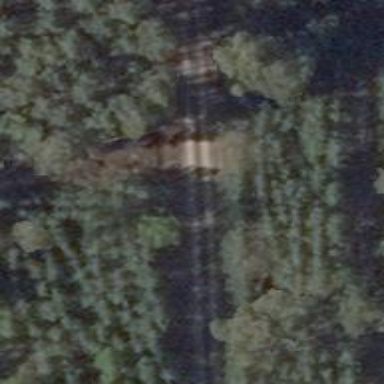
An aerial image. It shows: Track road with grade4 tracktype.